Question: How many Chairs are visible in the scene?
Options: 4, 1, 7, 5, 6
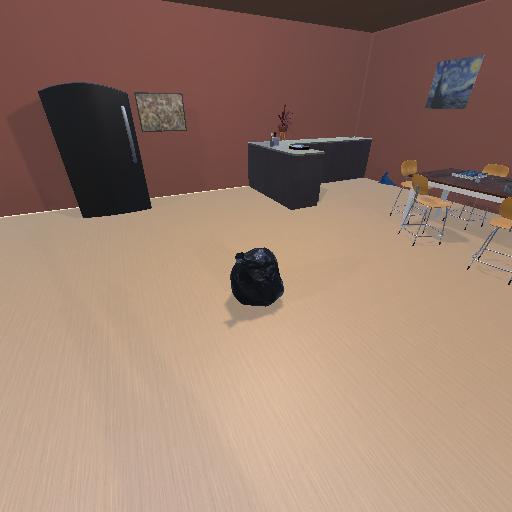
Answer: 4